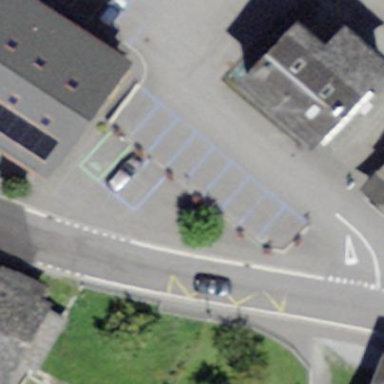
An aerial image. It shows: Parking area with surface.